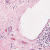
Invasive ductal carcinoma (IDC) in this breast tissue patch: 1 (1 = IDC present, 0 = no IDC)